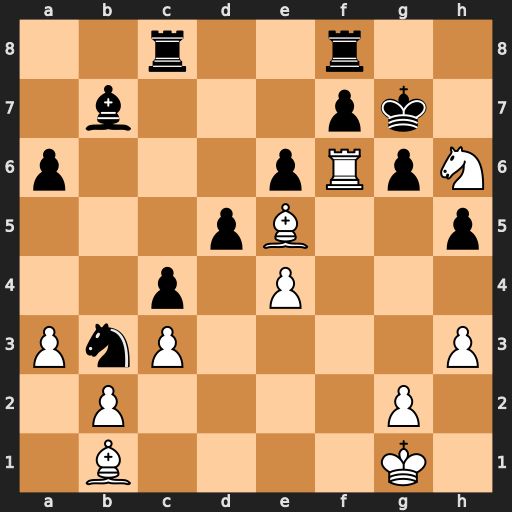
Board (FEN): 2r2r2/1b3pk1/p3pRpN/3pB2p/2p1P3/PnP4P/1P4P1/1B4K1
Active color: w
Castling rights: -
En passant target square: -
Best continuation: Rxf7+ Kxh6 Bg7+ Kh7 Bxf8+